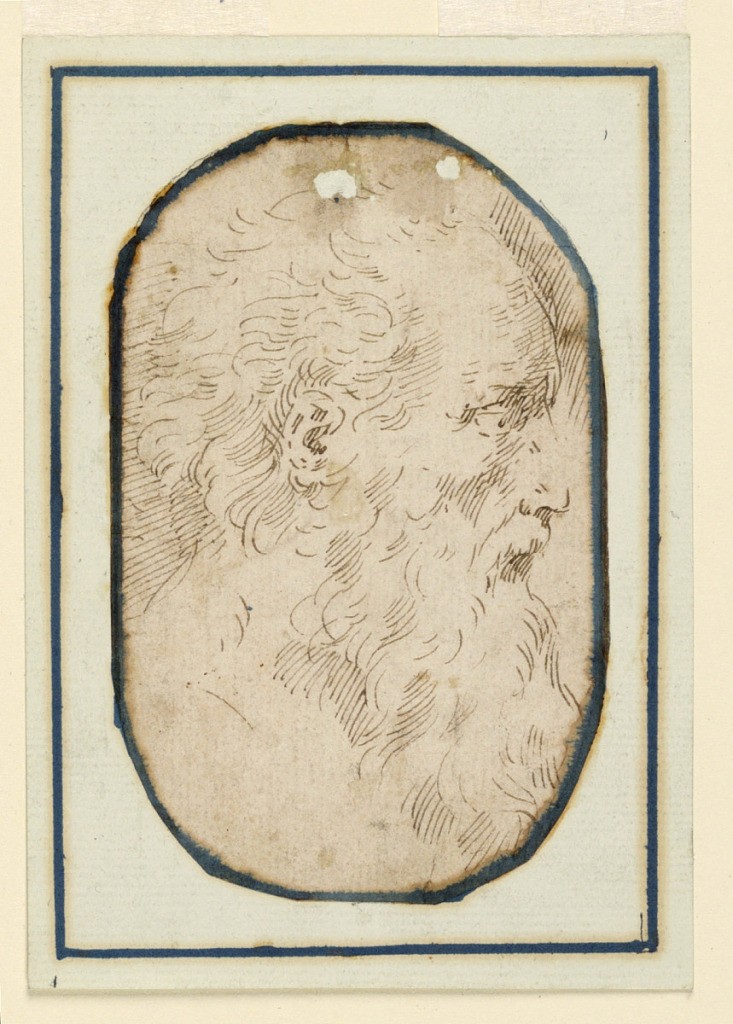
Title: The Head of an Old Bearded Man
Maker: Donato Creti, Italian, 1671–1749
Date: ca. 1710
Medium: Pen and ink on paper, mounted
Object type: Drawing
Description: Shown in profile, turned toward the right.